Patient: sex M, age 53
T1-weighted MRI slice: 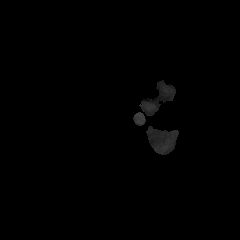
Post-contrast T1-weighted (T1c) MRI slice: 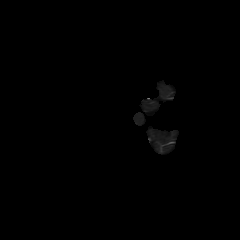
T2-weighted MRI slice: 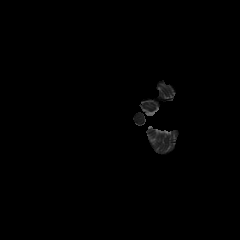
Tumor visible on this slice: no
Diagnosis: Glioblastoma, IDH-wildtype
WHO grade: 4